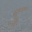
Label: 5